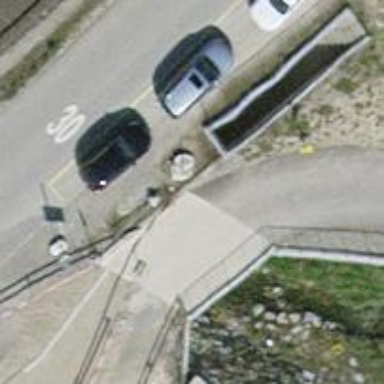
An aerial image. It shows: Concrete service road.